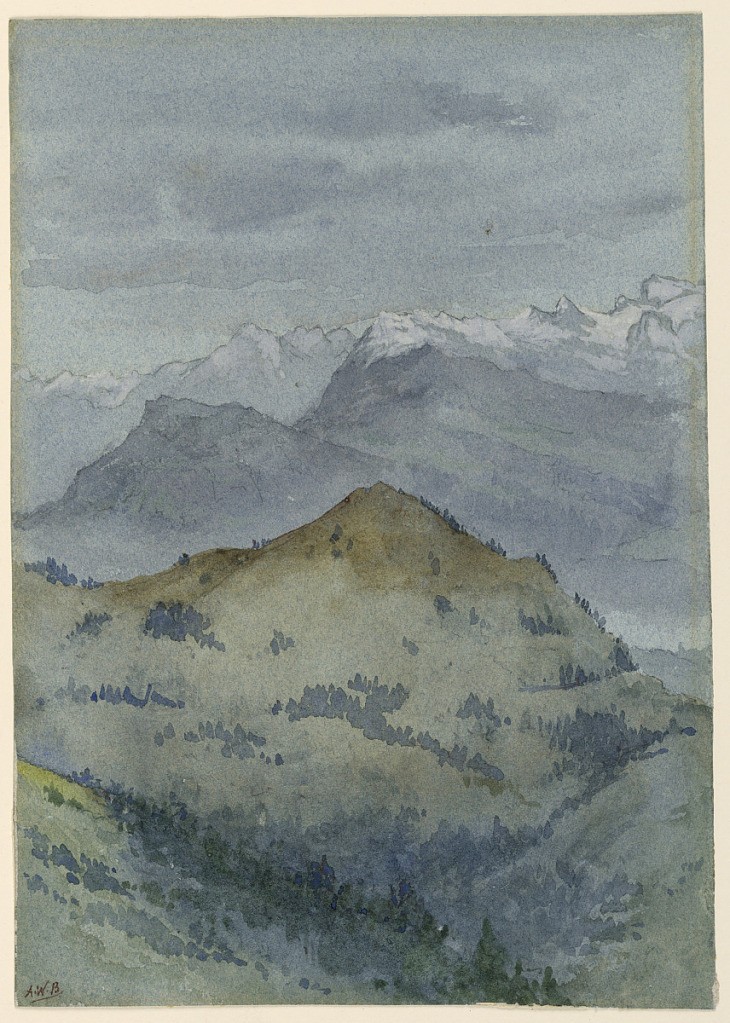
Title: Alps
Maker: Arnold William Brunner, American, 1857–1925
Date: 1883
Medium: Brush and watercolor on grey-green paper
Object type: Drawing
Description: View of mountains stretching into the distance.